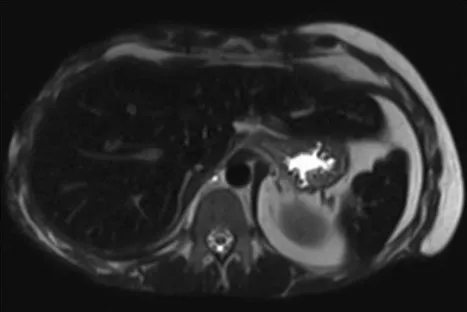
Transfusion-induced iron overload. Axial T2 HASTE TE 90 sequence showing the liver and spleen with low signal absorption caused by iron saturation. Image obtained from the Alberta Netcare Portal.
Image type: radiology (mri)